Question: Who knows where to find the translation files for the price selections (see picture)
I can't change this in the front end inline translation

Any help would be appreciated.
Thanks.
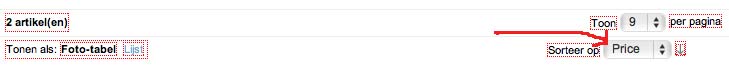
Answer: Price and other sorting attributes title can be changed in Magento Admin Panel in 'Catalog -> Attributes -> Manage Attributes -> Edit Attribute -> Manage Labels / Options' where you can specify the attribute title for each store view.
There is only one exception... It is 'Position' option, that is a hard-coded value in sort by array. But you can change this value by editing locale file 'app/locale/[your_locale]/Mage_Catalog.csv', just search for 'Position' text inside of it, and change value in the second column.